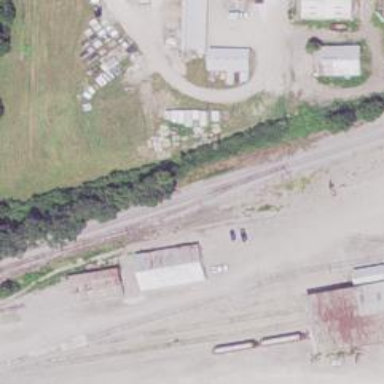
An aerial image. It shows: Abandoned railway yard.